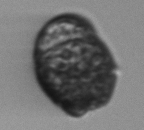
Label: Margalefidinium